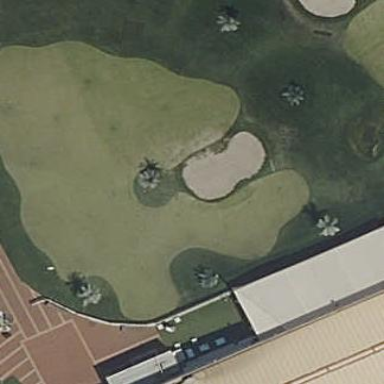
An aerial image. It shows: Golf green.